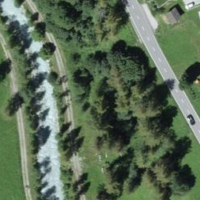
EUNIS habitat code: 26
Species observed at this site:
Aporia crataegi
Garrulus glandarius
Turdus merula